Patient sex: F
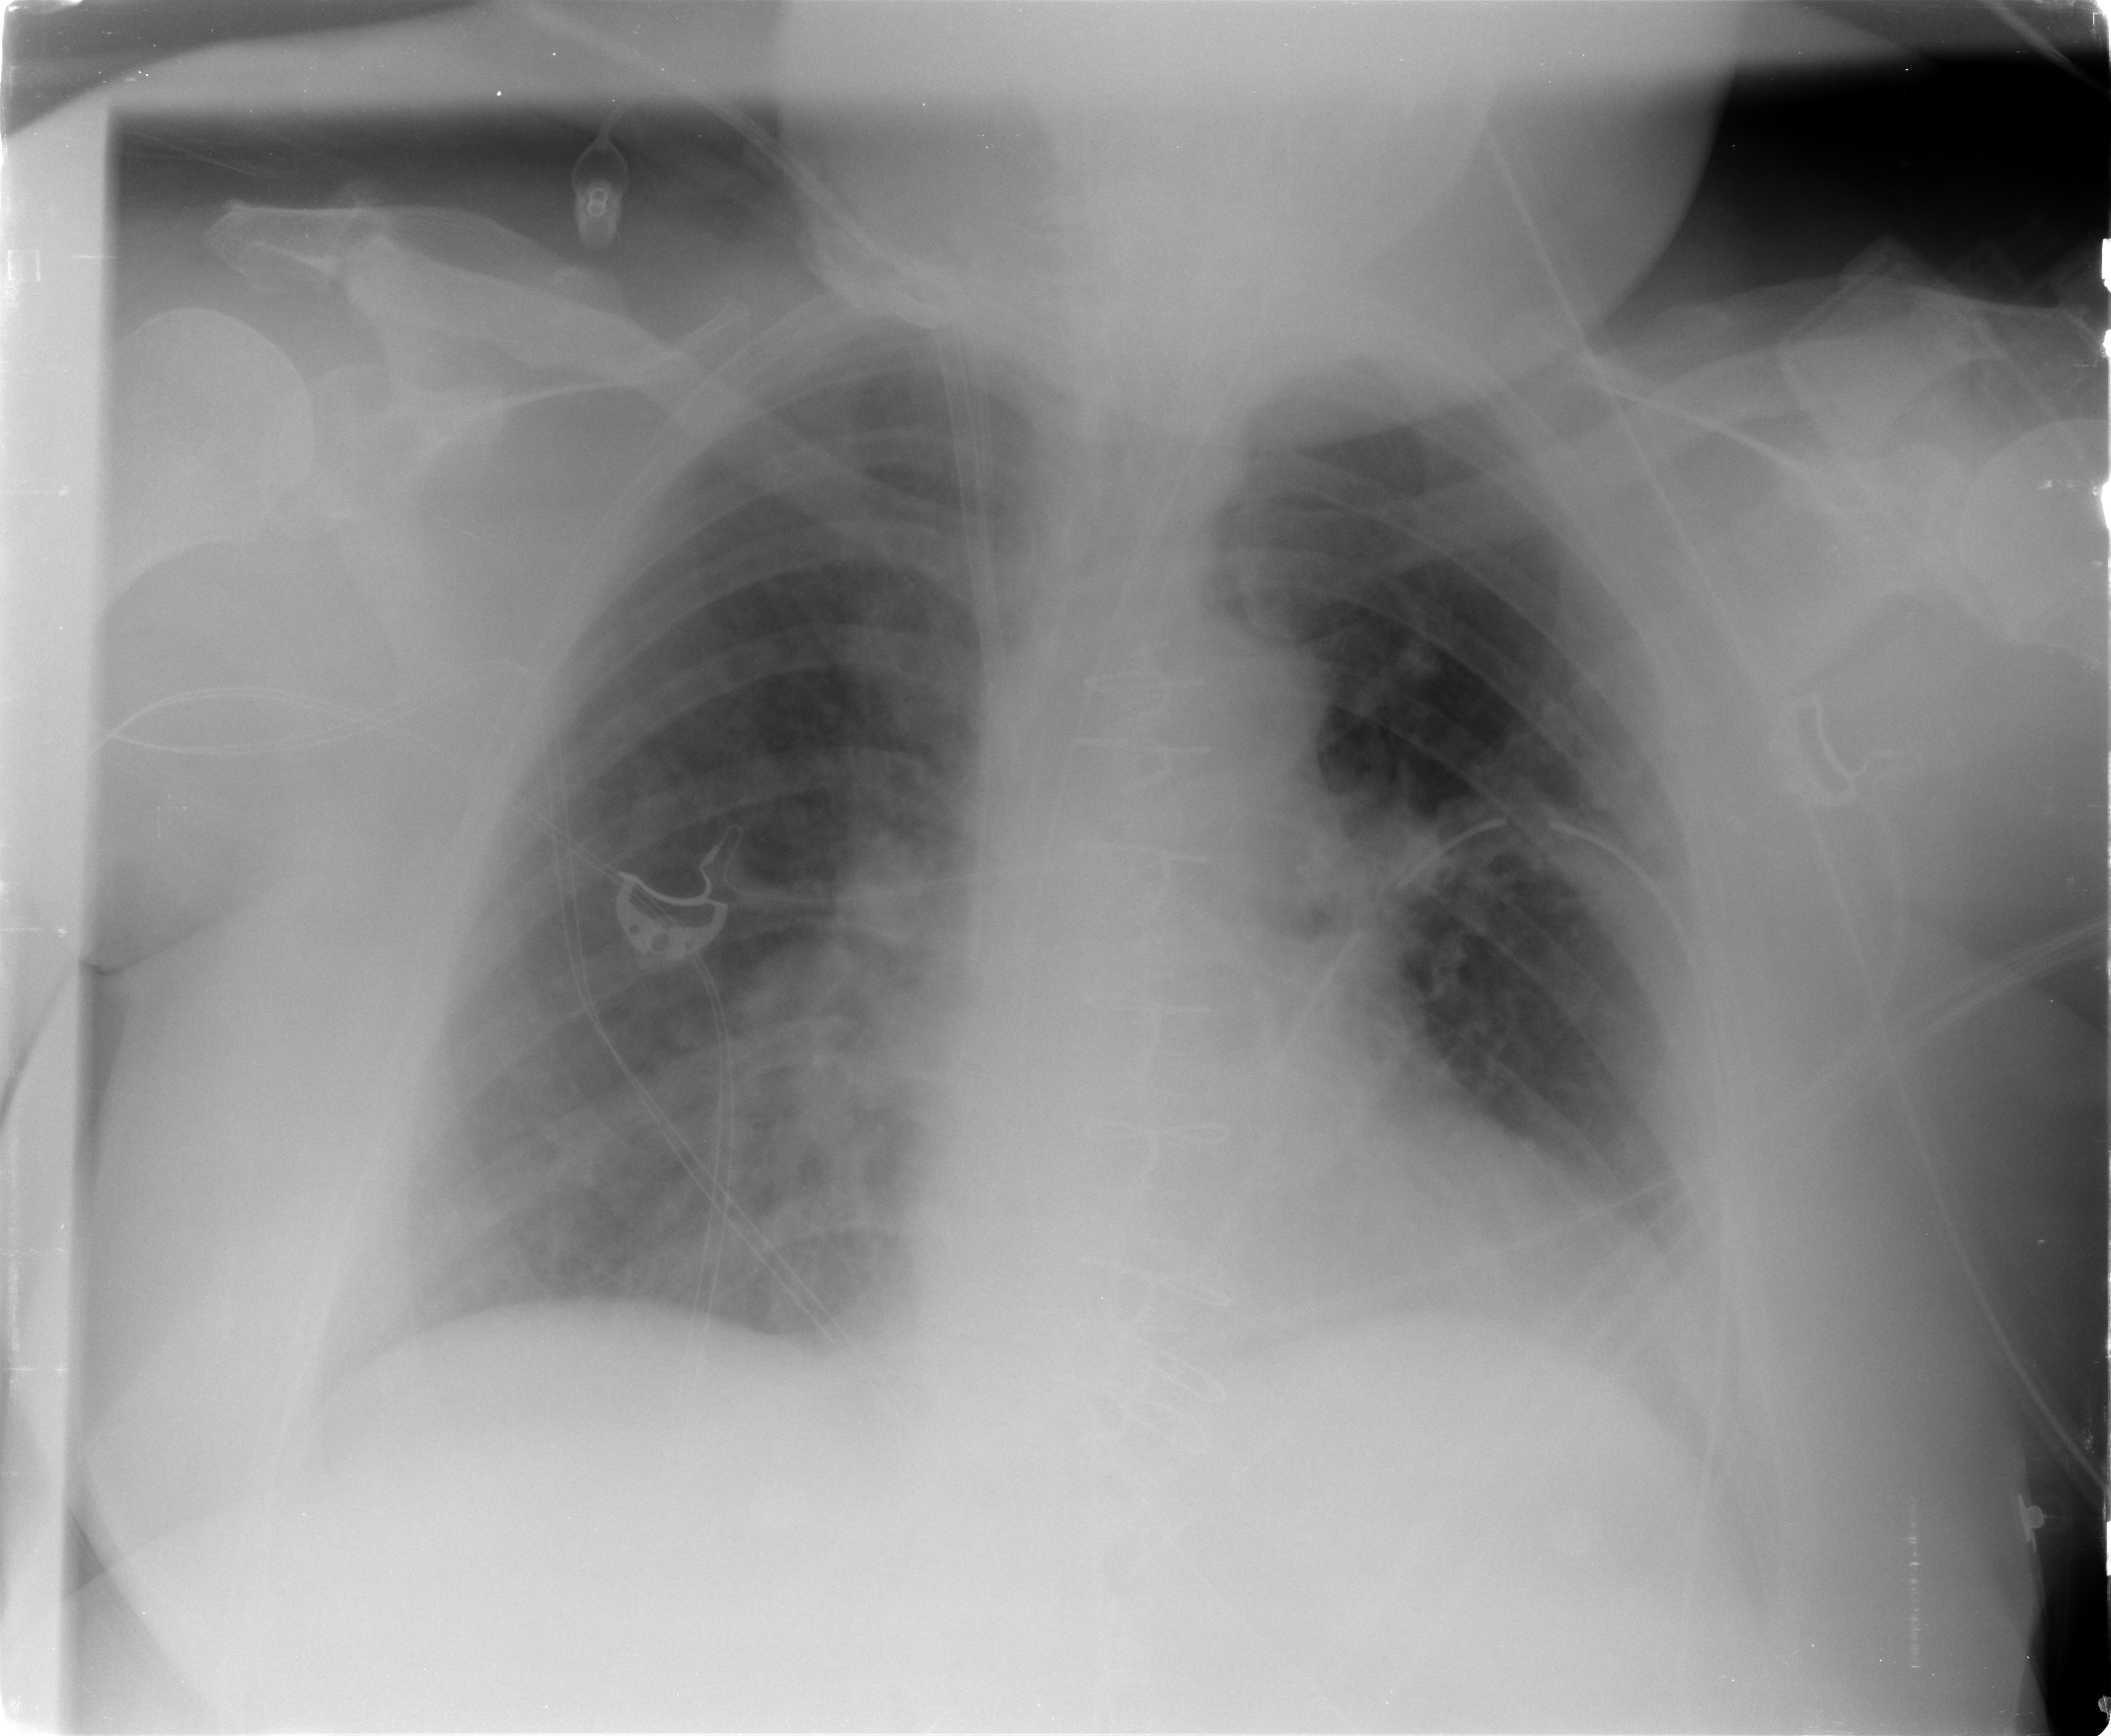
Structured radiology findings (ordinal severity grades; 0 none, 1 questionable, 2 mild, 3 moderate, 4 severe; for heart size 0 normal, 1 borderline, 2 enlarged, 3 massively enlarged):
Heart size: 0
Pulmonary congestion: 2
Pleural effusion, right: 2
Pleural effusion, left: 0
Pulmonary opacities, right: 0
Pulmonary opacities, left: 0
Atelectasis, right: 0
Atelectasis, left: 0